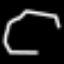
Label: octagon